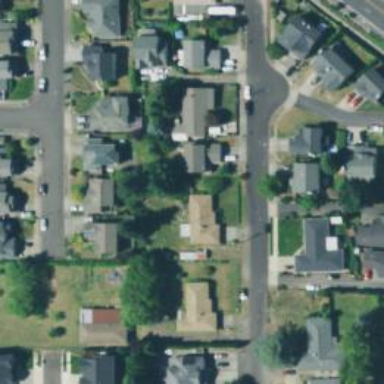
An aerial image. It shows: Residential road with sidewalk on the left side.